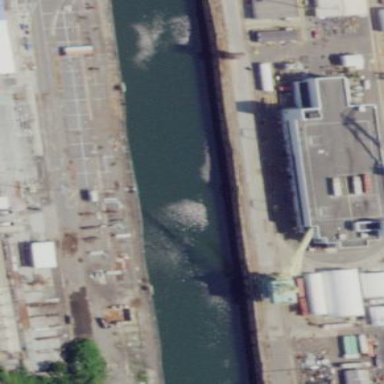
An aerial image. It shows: Dock located on body of water.